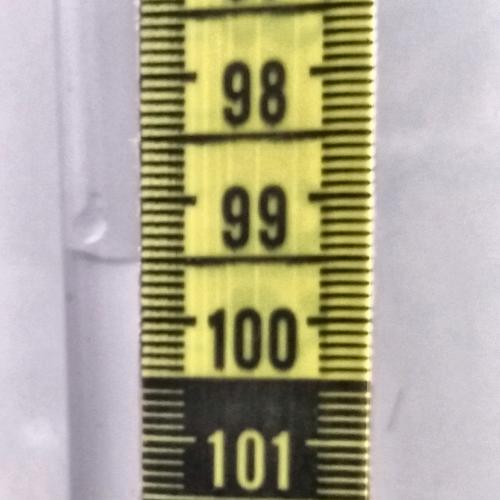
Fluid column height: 99.5 cm